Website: apple
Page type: billing-address
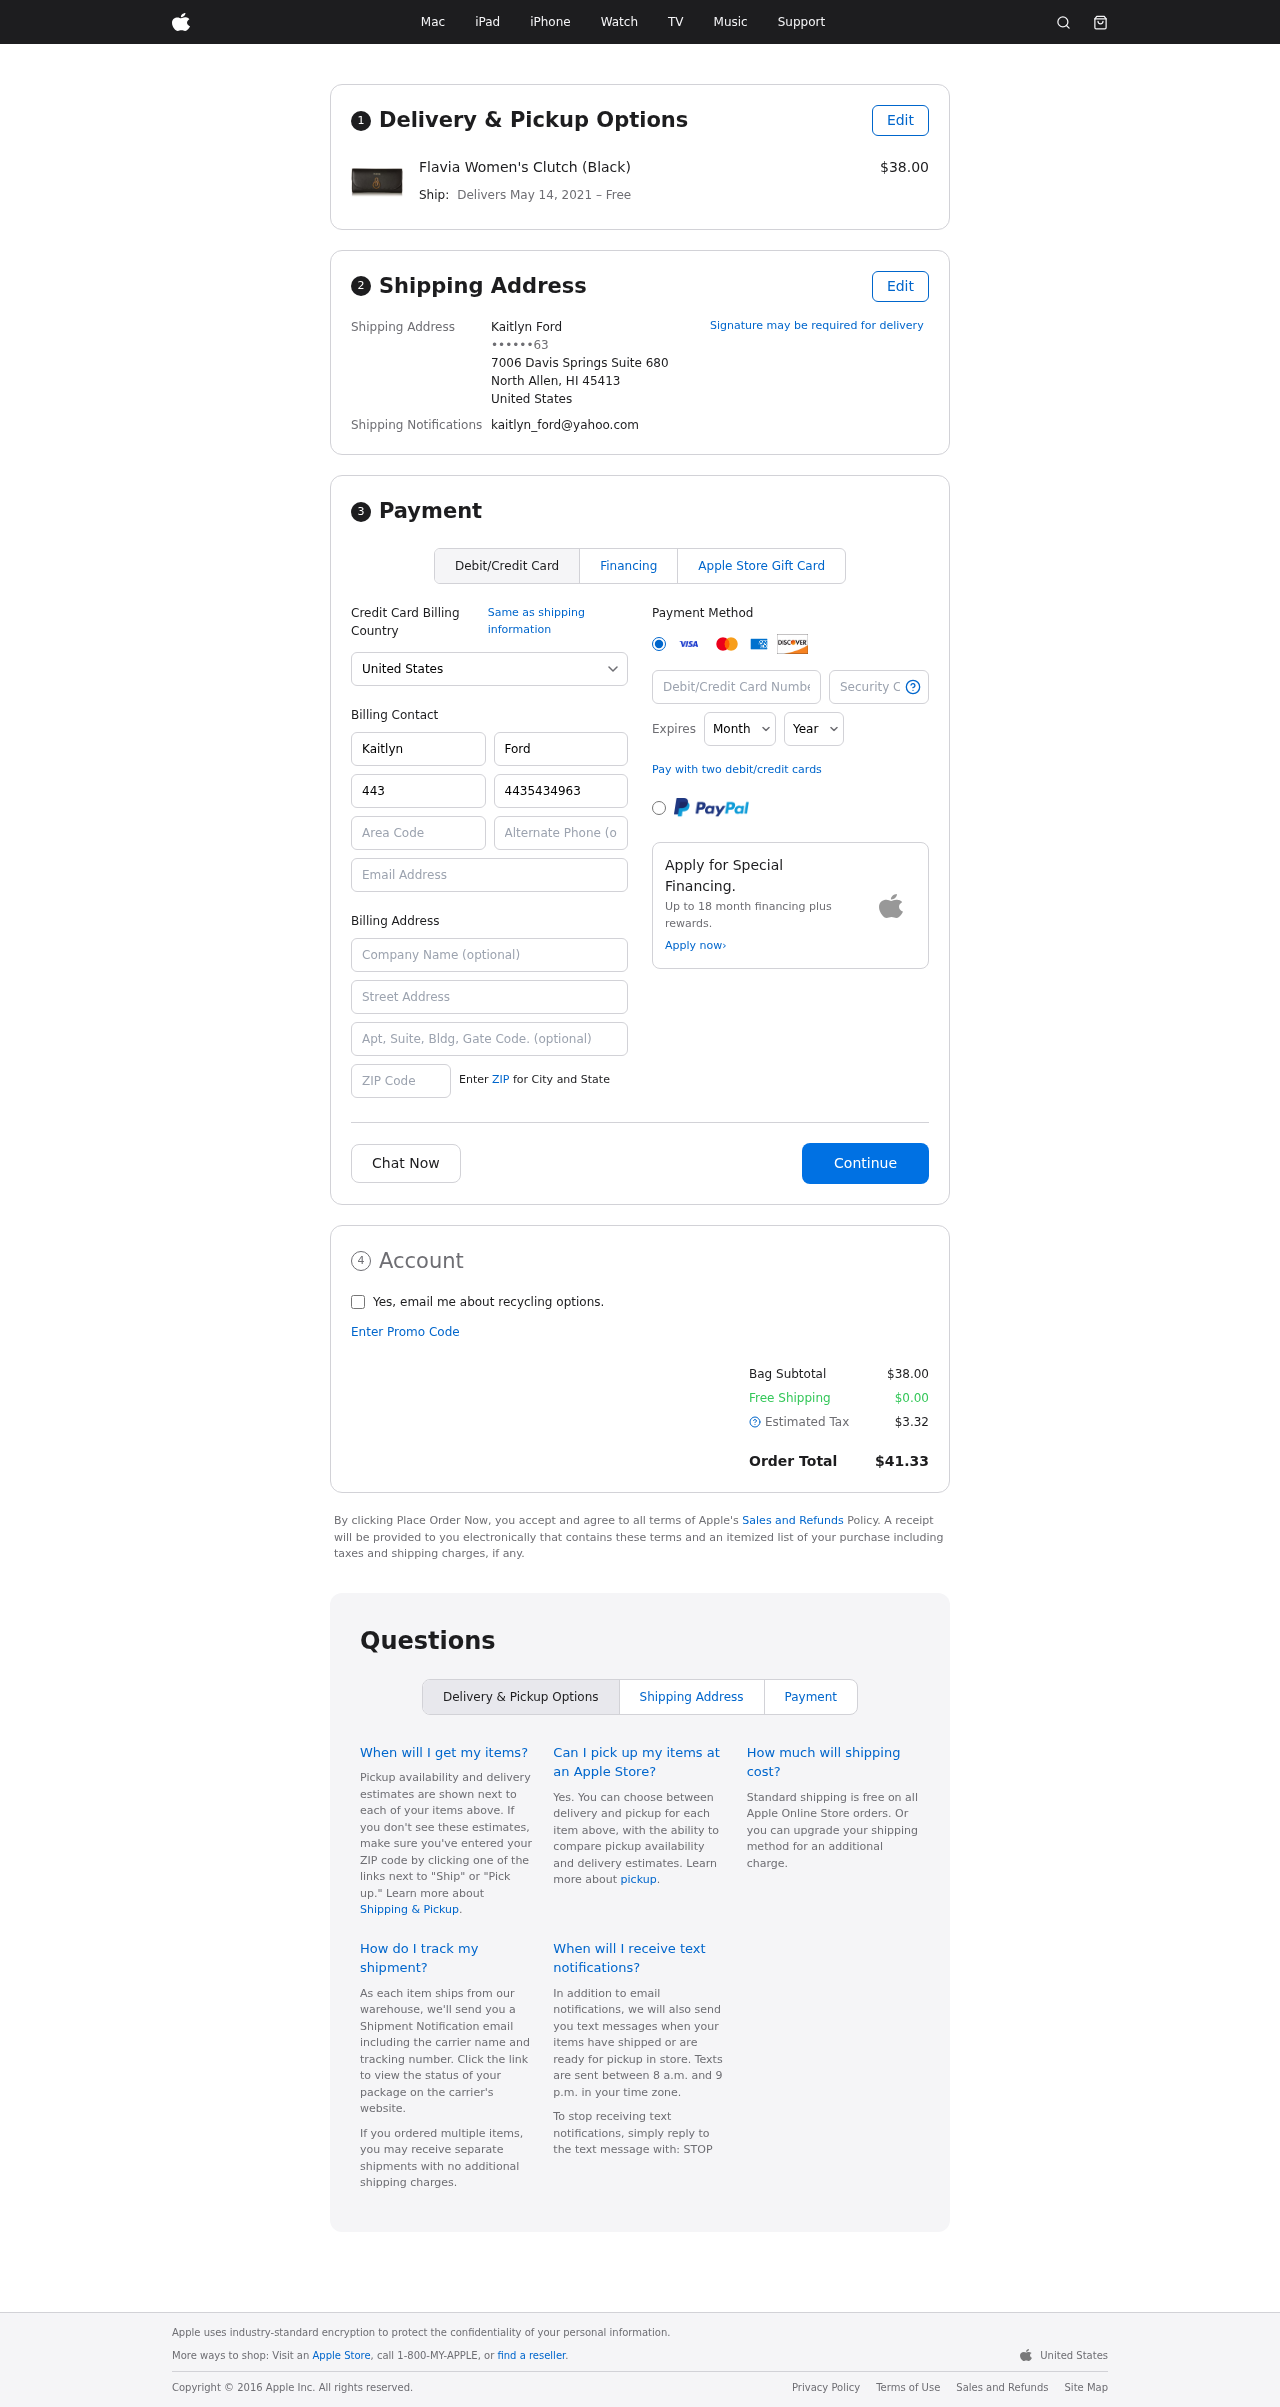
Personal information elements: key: PII_CARD_CVV
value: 2890
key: PII_CARD_EXPIRY_MONTH
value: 08
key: PII_CARD_EXPIRY_YEAR
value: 28
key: PII_CARD_NUMBER
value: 3443 2466 3325 453
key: PII_CITY_STATE_ZIP
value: North Allen, HI 45413
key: PII_COUNTRY
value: United States
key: PII_EMAIL
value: kaitlyn_ford@yahoo.com
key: PII_FULLNAME
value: Kaitlyn Ford
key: PII_STREET
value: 7006 Davis Springs Suite 680
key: PII_PHONE_MASKED
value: ••••••63
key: PII_BILLING_FIRSTNAME
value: Kaitlyn
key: PII_BILLING_LASTNAME
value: Ford
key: PII_BILLING_PHONE_AREA
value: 443
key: PII_BILLING_PHONE
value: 4435434963
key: PII_BILLING_EMAIL
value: kaitlyn_ford@yahoo.com
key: PII_BILLING_COMPANY
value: Harmon-Figueroa
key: PII_BILLING_STREET
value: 7006 Davis Springs Suite 680
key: PII_BILLING_STREET2
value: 994 Aaron Mission
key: PII_BILLING_POSTCODE
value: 45413
Product elements: key: PRODUCT1_NAME
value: Flavia Women's Clutch (Black)
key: PRODUCT1_PRICE
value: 38
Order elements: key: ORDER_DELIVERY_DATE
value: May 14, 2021
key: ORDER_SUBTOTAL
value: $38.00
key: ORDER_SHIPPING_COST
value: $0.00
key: ORDER_TAX
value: $3.32
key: ORDER_TOTAL
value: $41.33